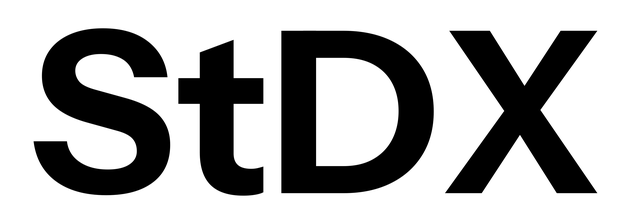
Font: InstrumentSans_Bold